Question: I installed Eclipse IDE for Enterprise Java and Web Developers (includes Incubating components)
Version: 2022-09 (4.25.0)
Build id: 20220908-1902
It includes already maven, and I have tried to create some maven archetype projects, but without success, always get stuck in the progress bar.
Anyone has some clues? Thank you!

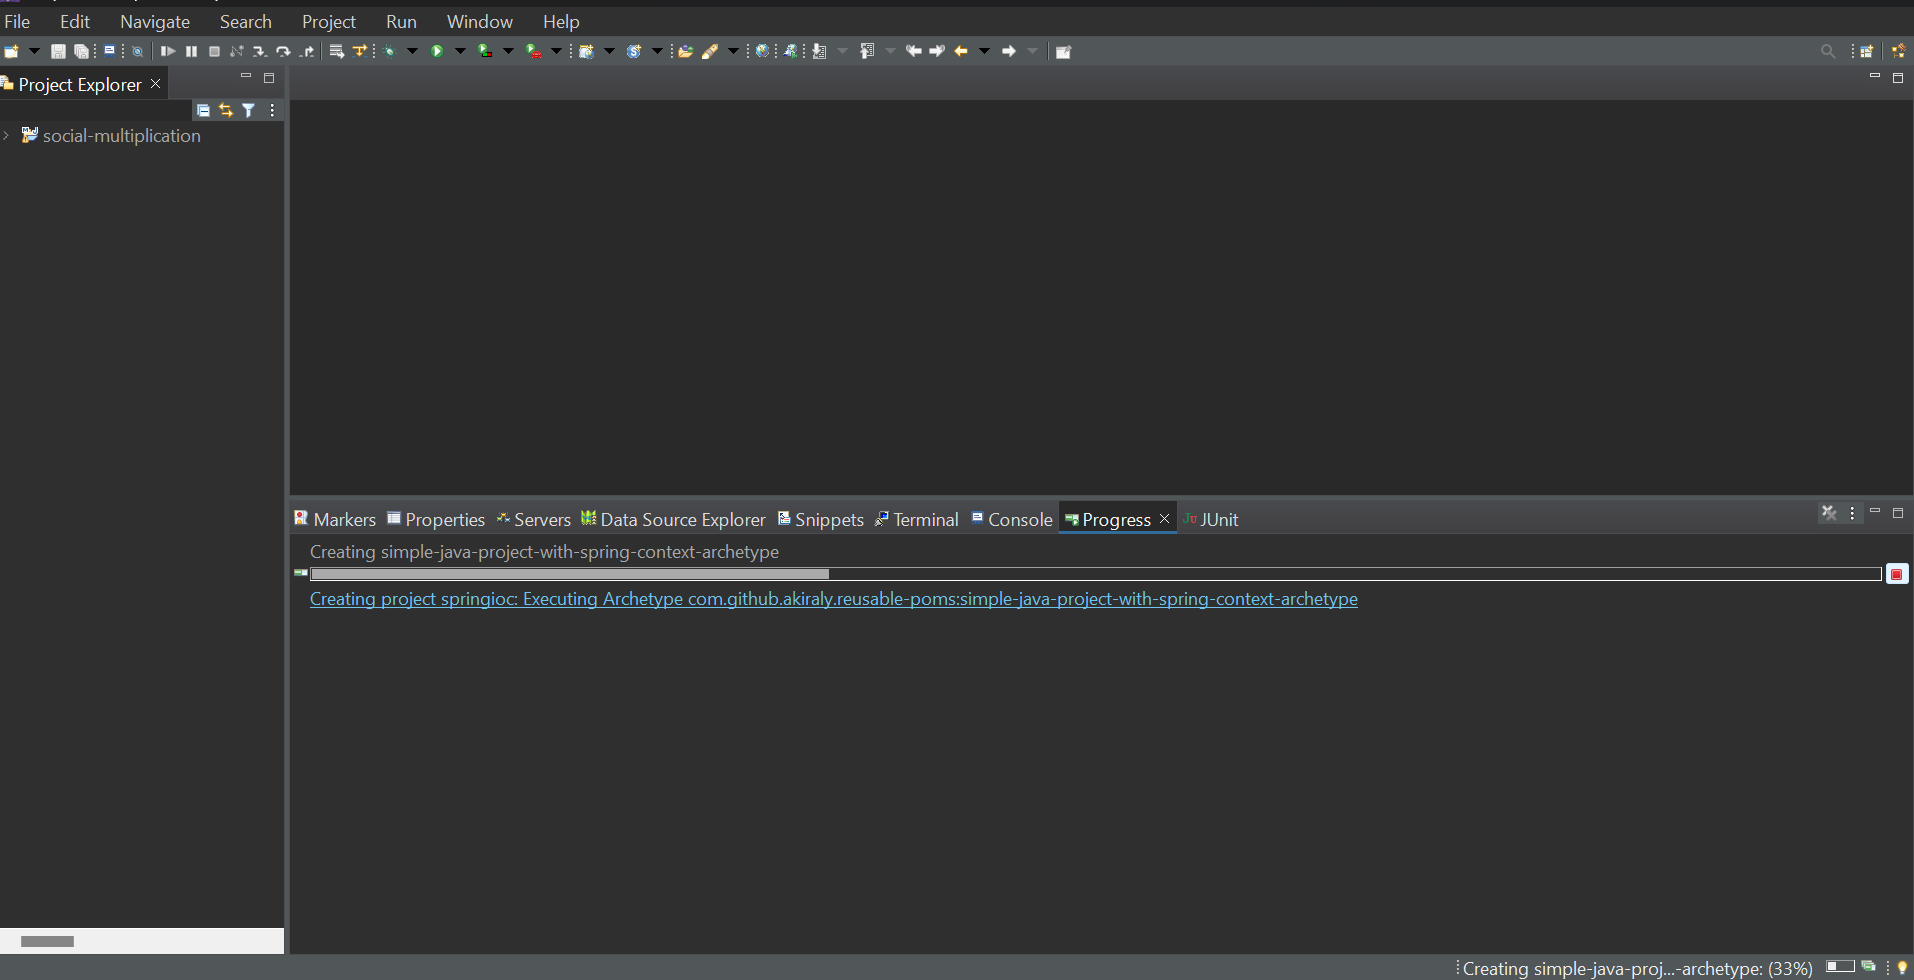
Answer: I had this too, it took me a long time to spot the very simple fix. If you look in the console you'll see that the maven project generation is in interactive mode. You just need to click Y (yes) in the console to confirm that you are happy with the configuration and it will finish.